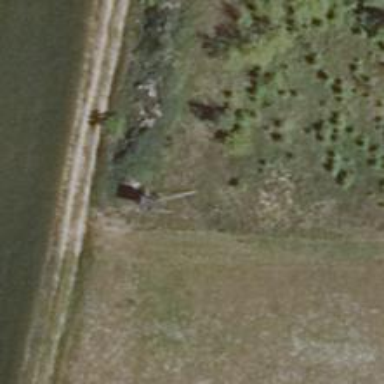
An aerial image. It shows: Hunting stand.